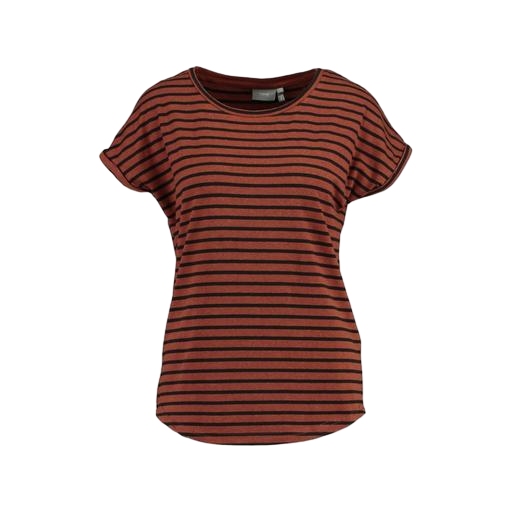
brown women's stripe t-shirt, blue women's stripe true t-shirt, red striped jersey tee, white background